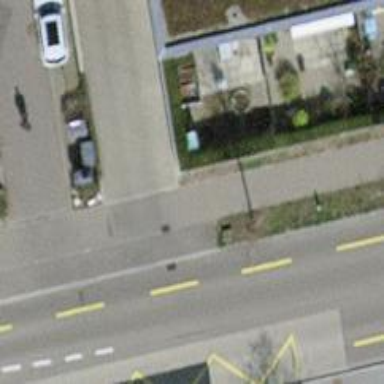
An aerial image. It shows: Unmarked crossing with traffic calming table on the road.